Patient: sex F, age 58
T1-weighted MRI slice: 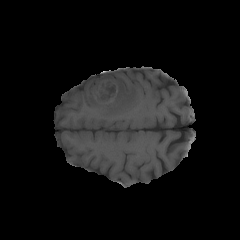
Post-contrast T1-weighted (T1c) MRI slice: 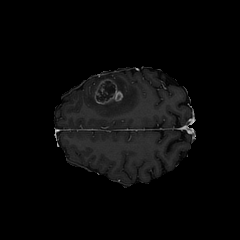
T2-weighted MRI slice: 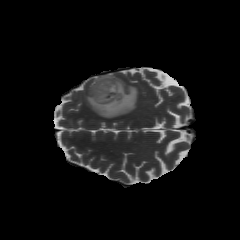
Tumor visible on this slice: yes
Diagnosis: Glioblastoma, IDH-wildtype
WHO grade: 4